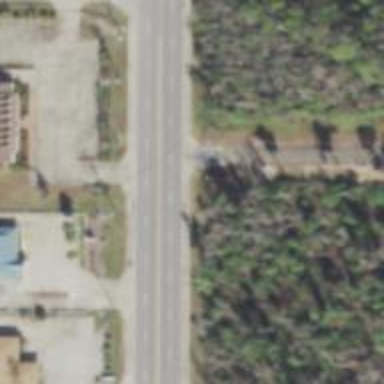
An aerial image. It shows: Unmarked crossing on the road.